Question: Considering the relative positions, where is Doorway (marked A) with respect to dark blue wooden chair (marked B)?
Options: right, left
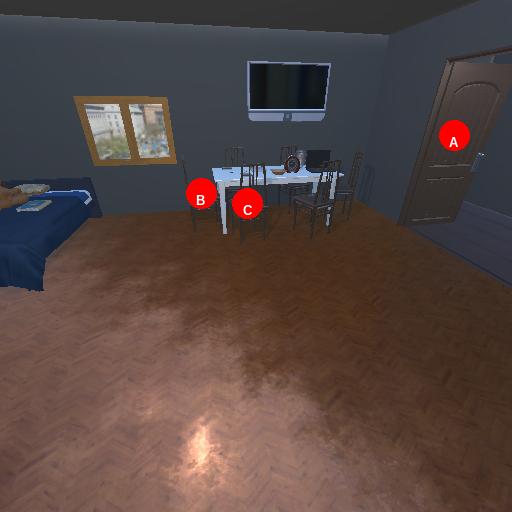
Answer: right